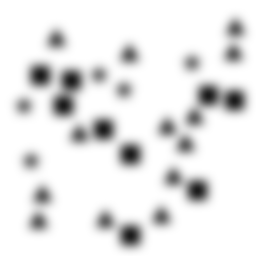
Squares: 9
Triangles: 13
Stars: 5
Total shapes: 27